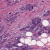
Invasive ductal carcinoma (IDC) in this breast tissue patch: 1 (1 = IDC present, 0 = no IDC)